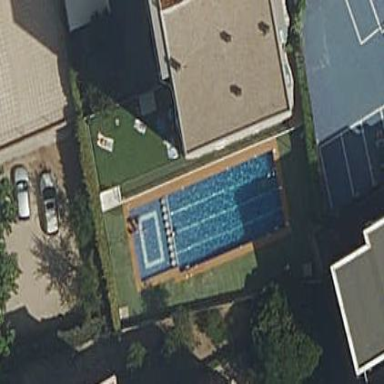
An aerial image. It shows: Swimming pool located in leisure land.